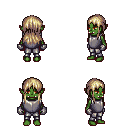
a pixel art fantasy rpg character, female body template, orc, green skin, steel chest armor, metal pants, white blonde unkempt hairstyle, metal gloves, four views (front, back, left, right), 2x2 character sprite sheet, small pixel art, hard edges, no anti-aliasing